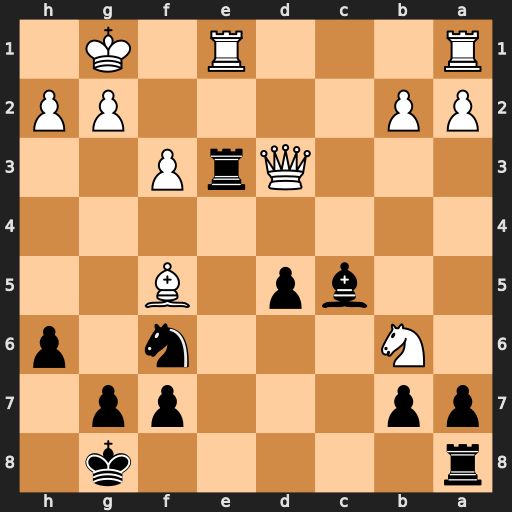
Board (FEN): r5k1/pp3pp1/1N3n1p/2bp1B2/8/3QrP2/PP4PP/R3R1K1
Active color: b
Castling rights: -
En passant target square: -
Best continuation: Rxe1#